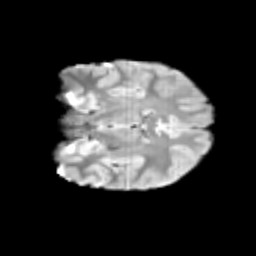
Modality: T2w
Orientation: coronal
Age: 9
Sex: male
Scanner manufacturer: siemens
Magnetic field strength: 3 T
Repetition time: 3.8 s
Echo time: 0.07 s